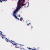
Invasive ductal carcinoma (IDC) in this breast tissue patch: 0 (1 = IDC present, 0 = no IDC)